Field crop: maize
Growth stage: 2
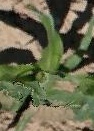
Species: maize